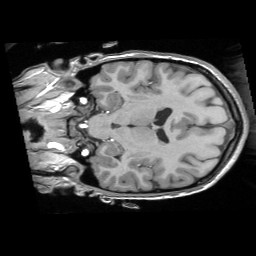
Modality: T1w
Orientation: coronal